Field crop: tomato
Growth stage: 1
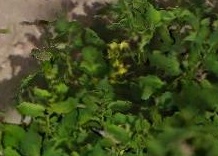
Species: tomato